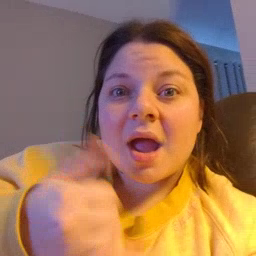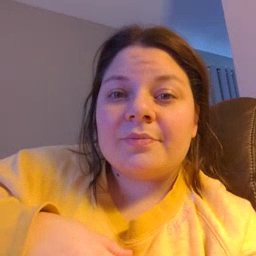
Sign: now